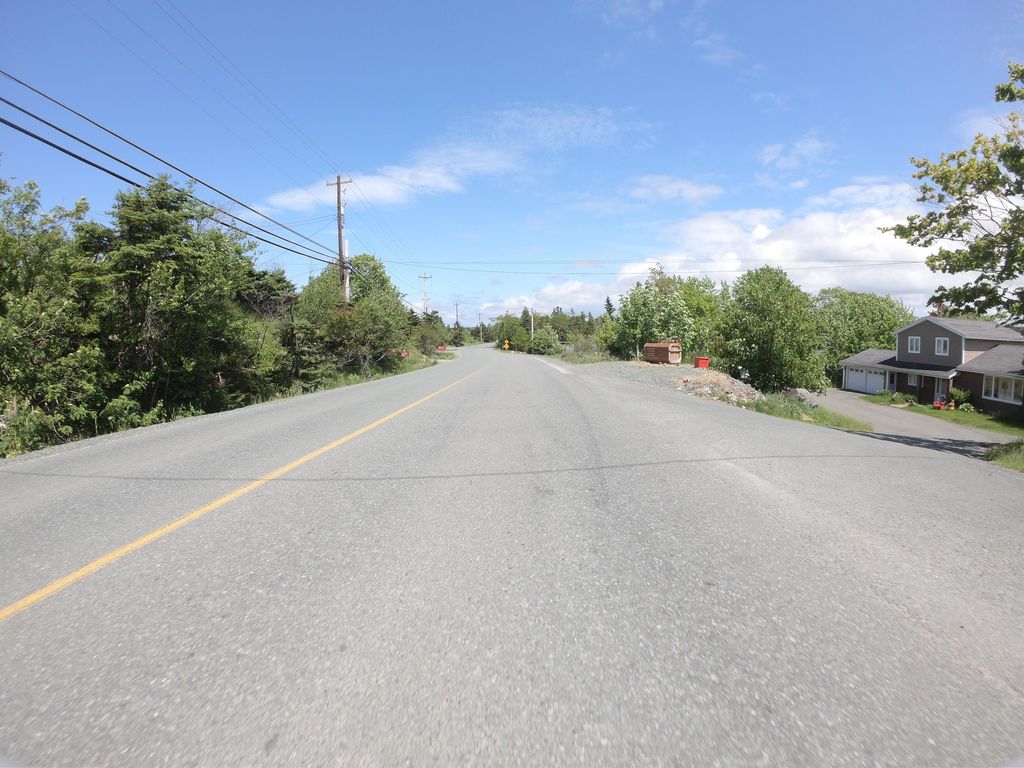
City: st_johns